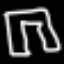
Label: pants